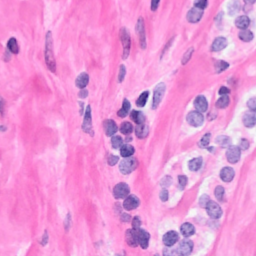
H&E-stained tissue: Breast